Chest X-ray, PA view. Patient: 59 years old, sex M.
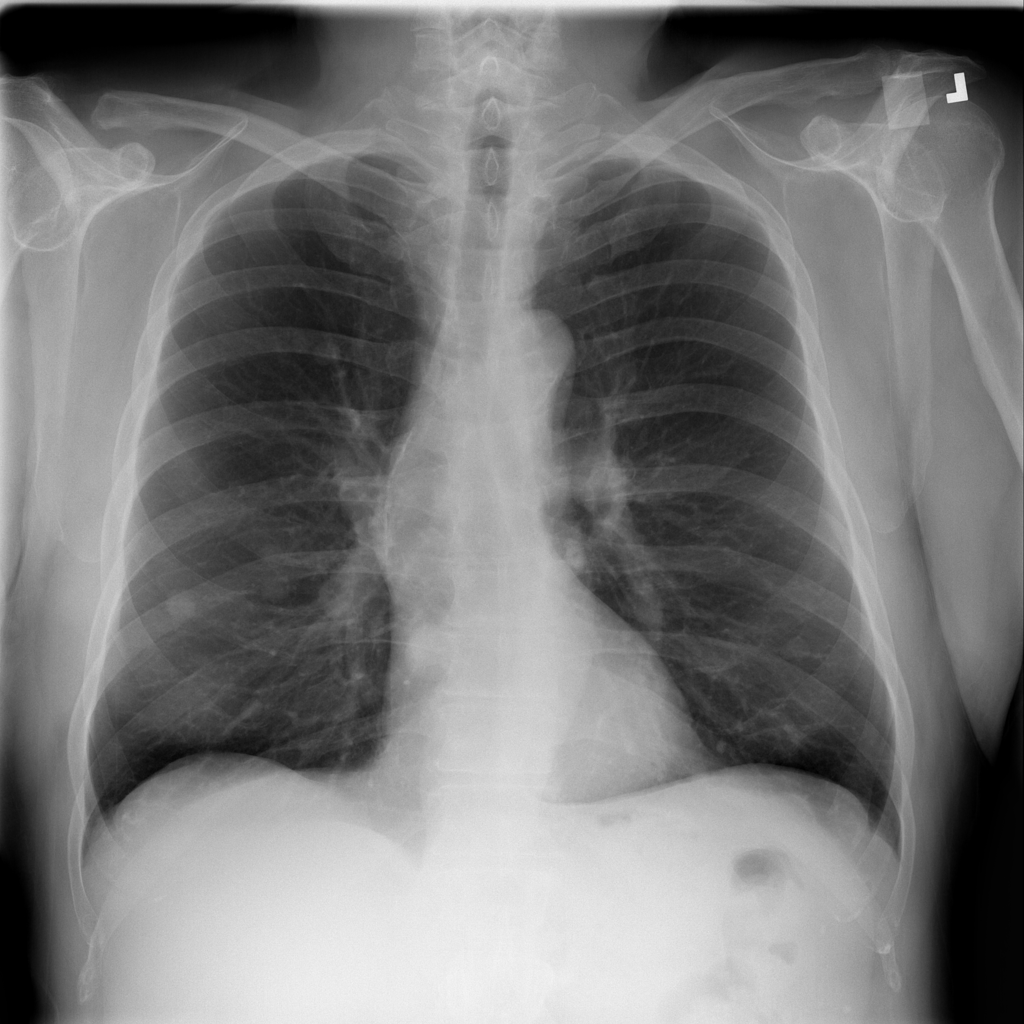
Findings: No Finding